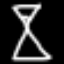
Label: hourglass